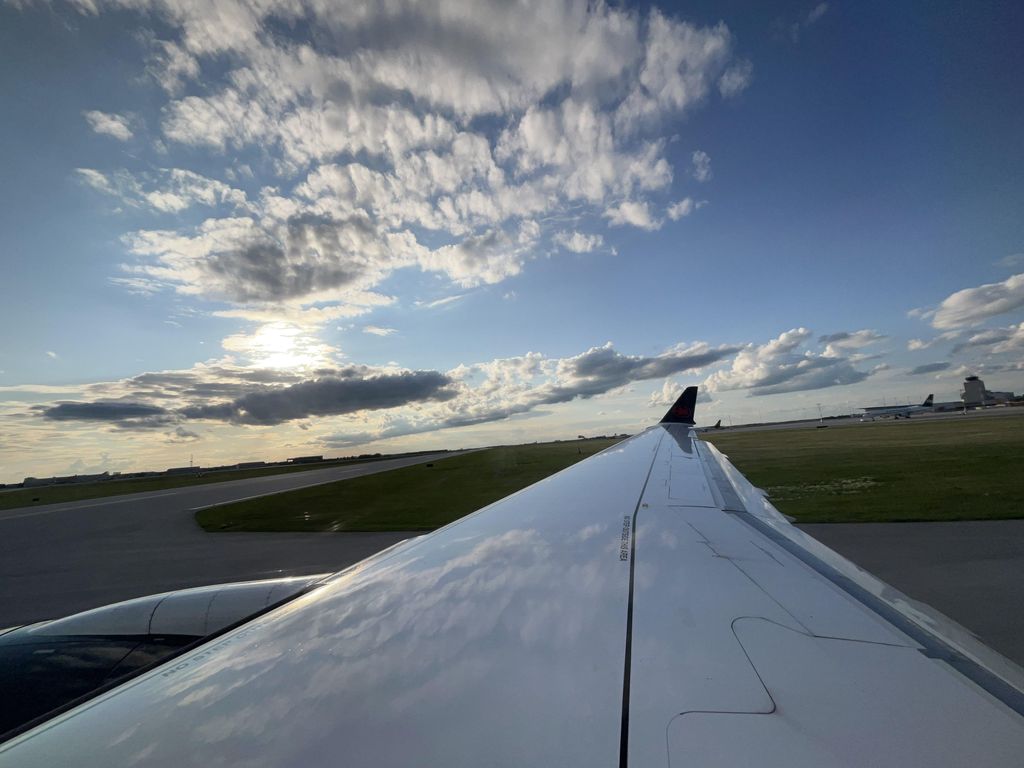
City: winnipeg